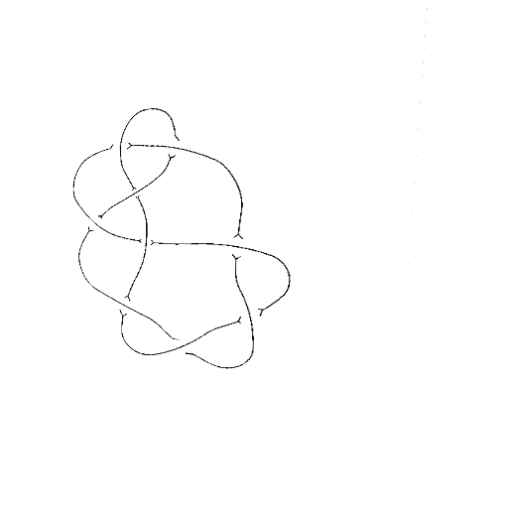
Crossing number: 9